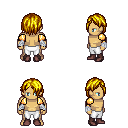
a pixel art fantasy rpg character, male body template, human, tanned skin, gold arm armor, white pants, blonde bangs hairstyle, white cloth bandages, maroon shoes, four views (front, back, left, right), 2x2 character sprite sheet, small pixel art, hard edges, no anti-aliasing